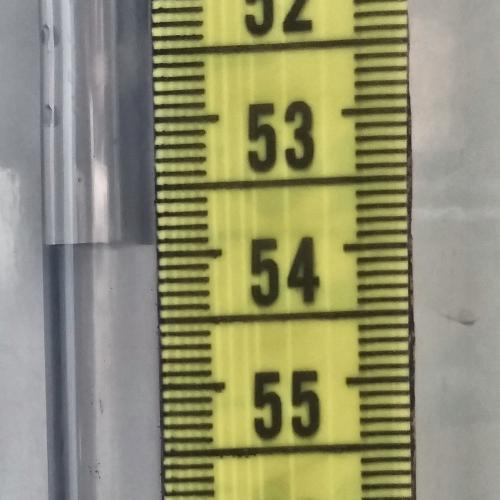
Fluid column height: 53.9 cm